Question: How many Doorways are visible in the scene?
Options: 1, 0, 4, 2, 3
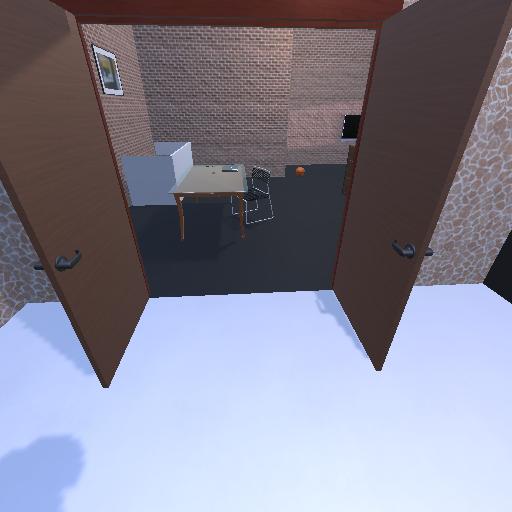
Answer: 1